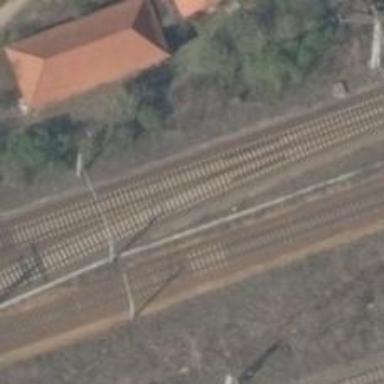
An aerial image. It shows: Railway with electrified contact lines.